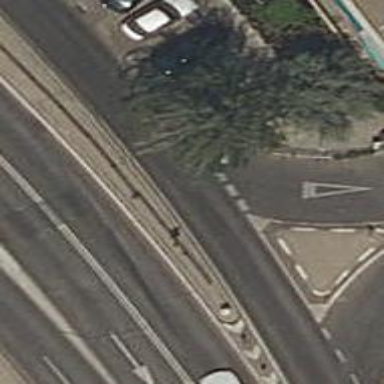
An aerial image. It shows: Road with "give way" sign.